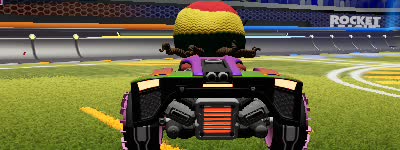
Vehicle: breakout